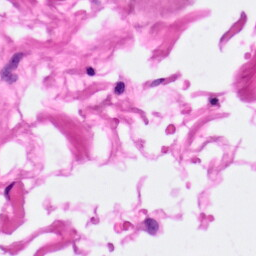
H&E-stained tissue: Pancreatic